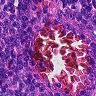
Metastatic tissue present: no